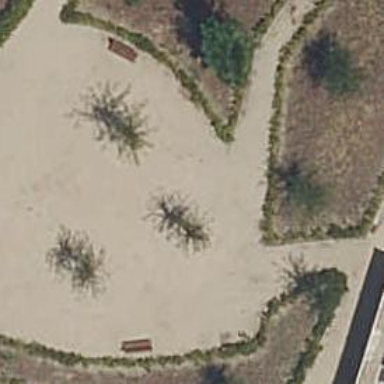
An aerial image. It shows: Unpaved path.